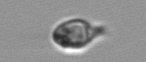
Label: Balanion